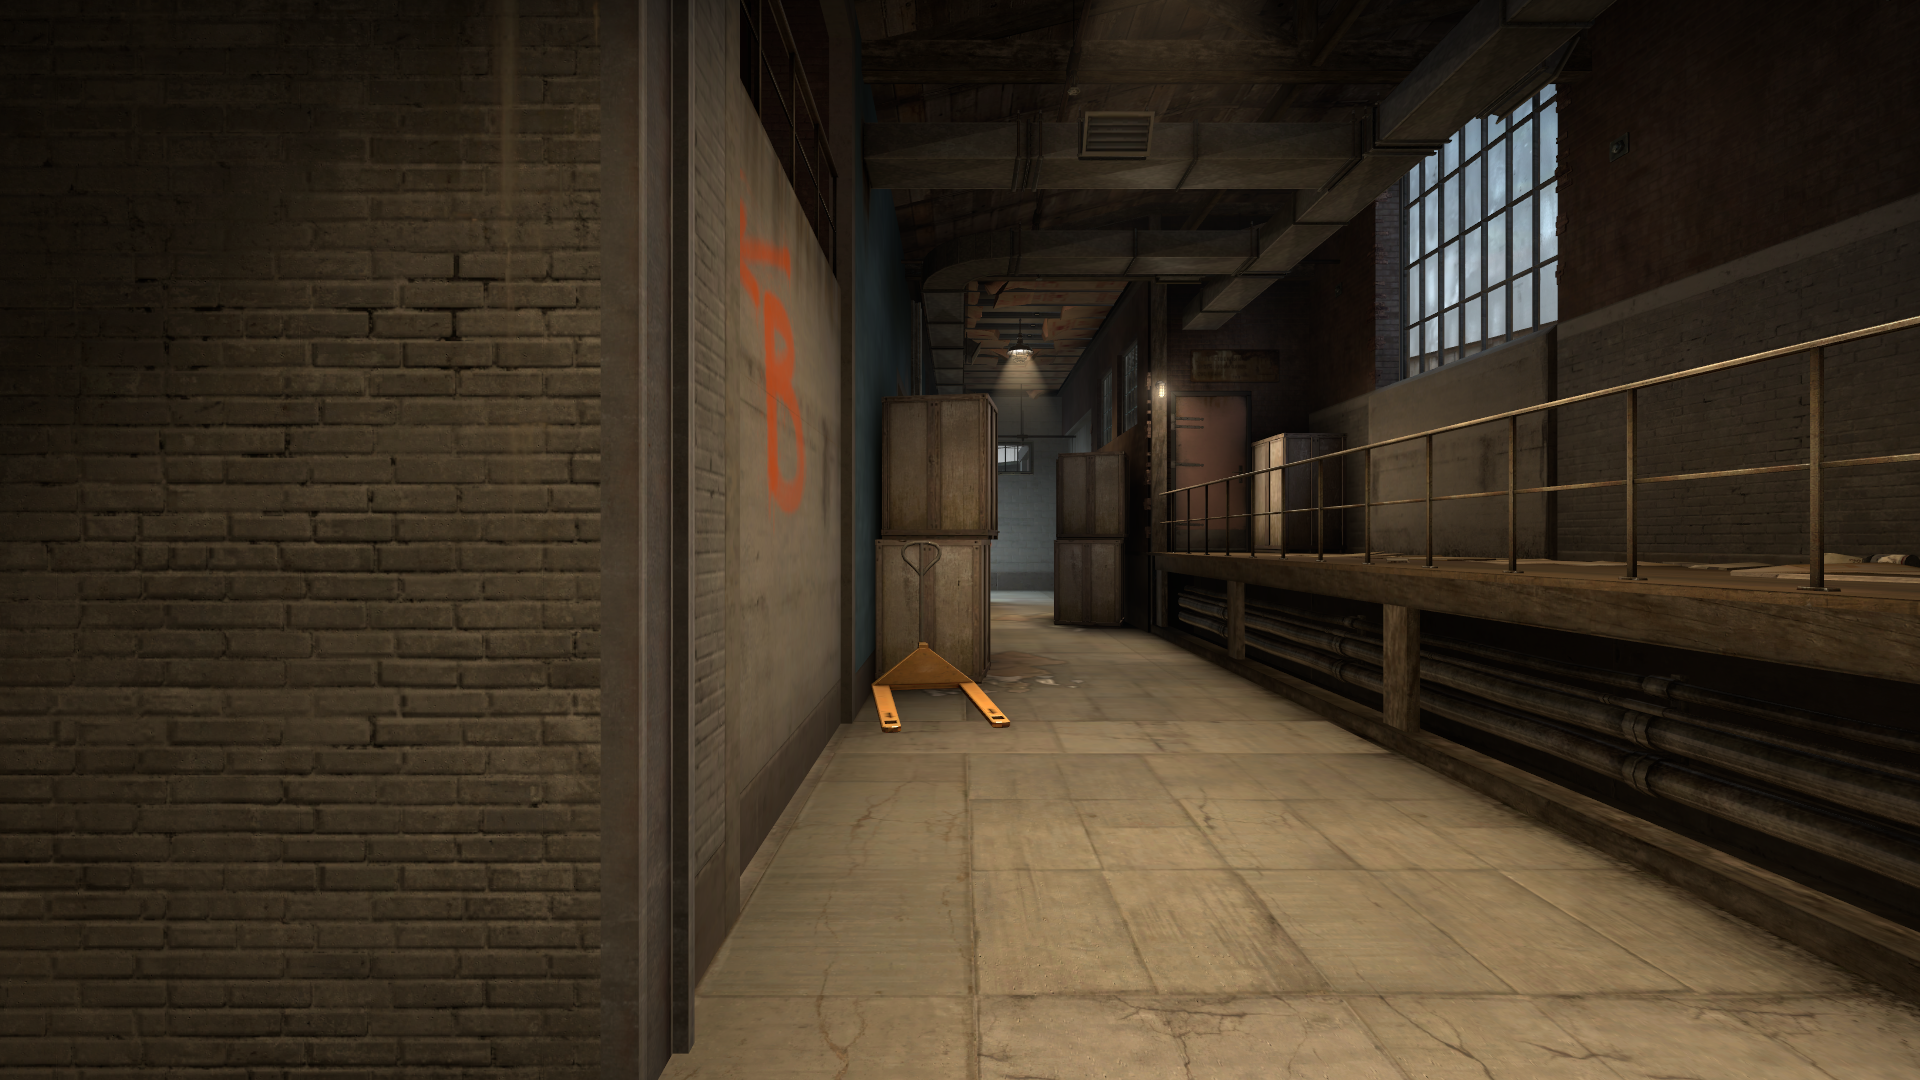
Map: de_train